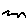
Label: zigzag